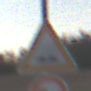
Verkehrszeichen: UnebeneFahrbahn
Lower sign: UeberholverbotKraftfahrzeuge
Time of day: SunriseSunset
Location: Outdoor (Nature)
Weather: PartlyCloudy
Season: NotSpecified
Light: Natural